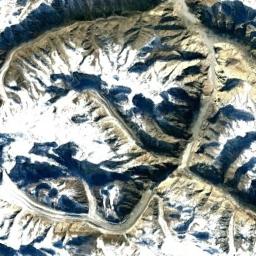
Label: snowberg